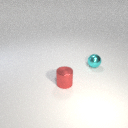
small cyan metal sphere to the right of small red metal cylinder